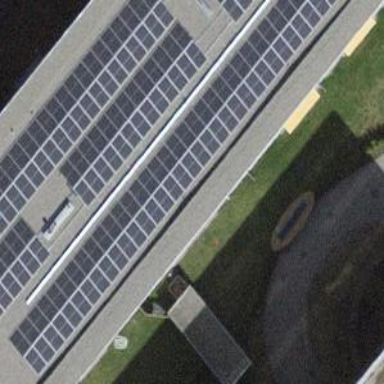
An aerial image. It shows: Solar power generator.